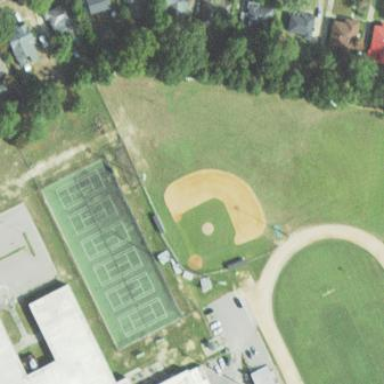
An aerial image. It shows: Baseball pitch for leisure land activities.